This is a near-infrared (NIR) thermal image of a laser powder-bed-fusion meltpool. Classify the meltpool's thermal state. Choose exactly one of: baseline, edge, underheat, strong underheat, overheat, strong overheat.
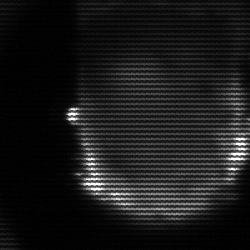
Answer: baseline